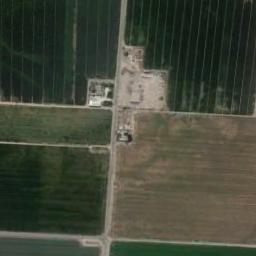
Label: rectangular_farmland